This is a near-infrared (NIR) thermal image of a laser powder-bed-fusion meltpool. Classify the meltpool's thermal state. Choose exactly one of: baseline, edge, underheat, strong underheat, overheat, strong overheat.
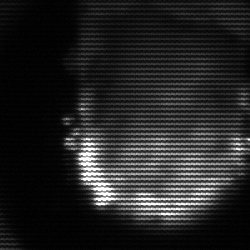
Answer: baseline